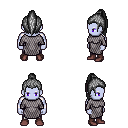
a pixel art fantasy rpg character, male body template, dark elf, purple skin, chain mail, metal pants, gray long topknot hairstyle, maroon shoes, four views (front, back, left, right), 2x2 character sprite sheet, small pixel art, hard edges, no anti-aliasing